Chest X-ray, PA view. Patient: 55 years old, sex M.
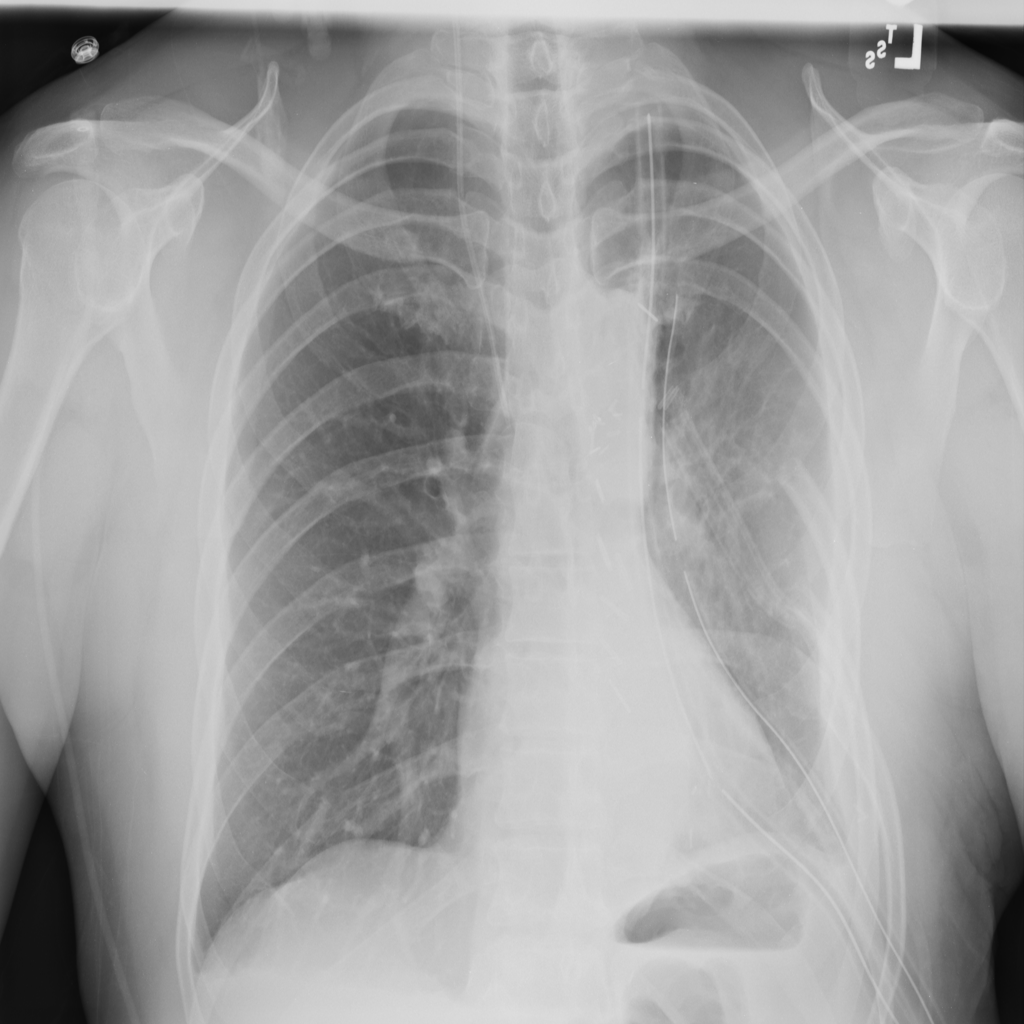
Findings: No Finding